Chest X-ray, PA view. Patient: 61 years old, sex M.
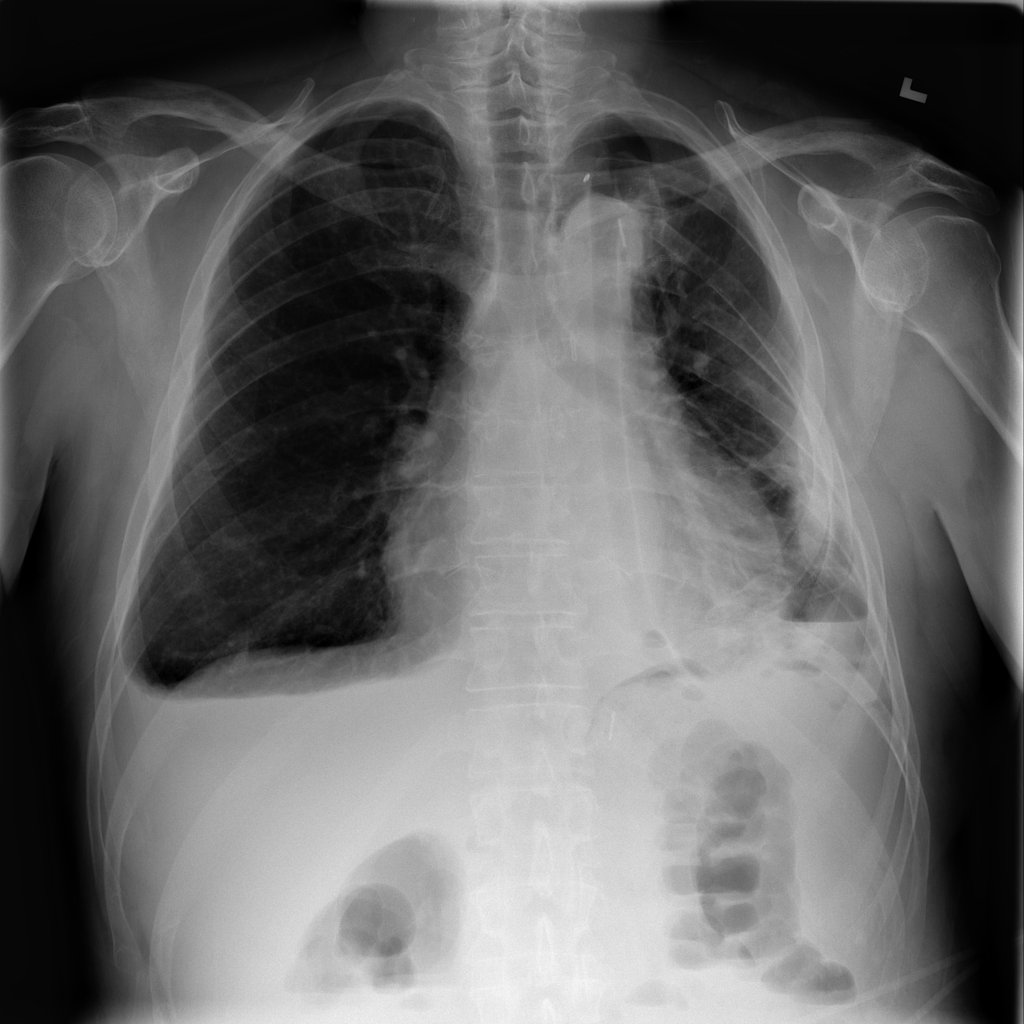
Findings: Infiltration